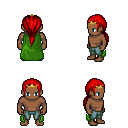
a pixel art fantasy rpg character, male body template, human, dark skin, green cape, teal pants, red ponytail hairstyle, gold tiara, four views (front, back, left, right), 2x2 character sprite sheet, small pixel art, hard edges, no anti-aliasing